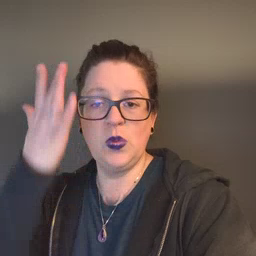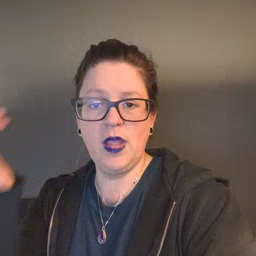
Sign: why